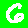
Digit: 6